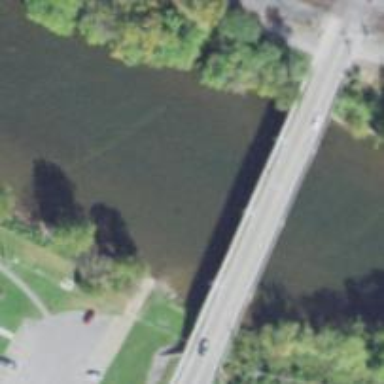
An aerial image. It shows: Man-made bridge.